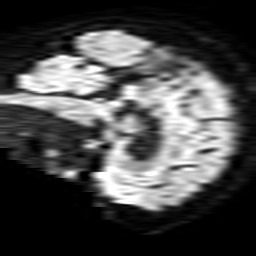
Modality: TRACE
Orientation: sagittal
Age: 72
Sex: female
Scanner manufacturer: philips
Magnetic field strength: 1.5 T
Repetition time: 3.781 s
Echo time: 0.09255 s